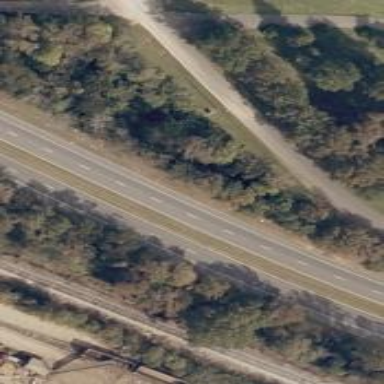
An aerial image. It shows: Expressway with asphalt surface categorized as trunk highway.